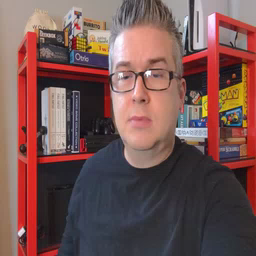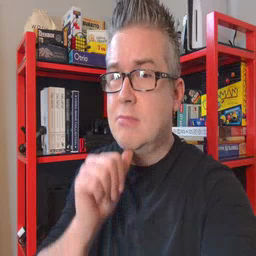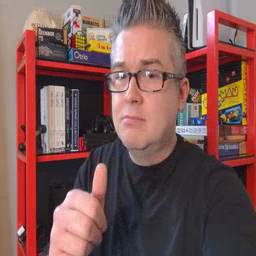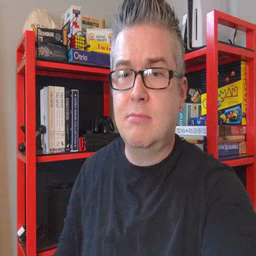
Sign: not